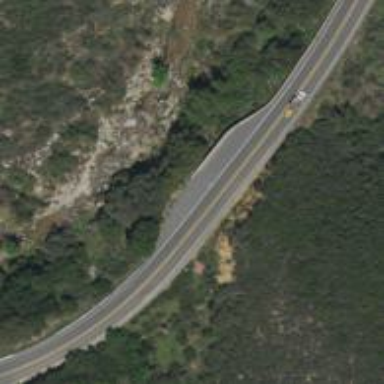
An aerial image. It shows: Rest area on the road.